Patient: sex M, age 37
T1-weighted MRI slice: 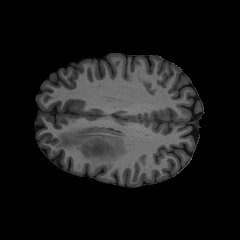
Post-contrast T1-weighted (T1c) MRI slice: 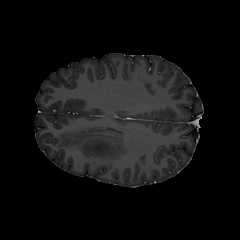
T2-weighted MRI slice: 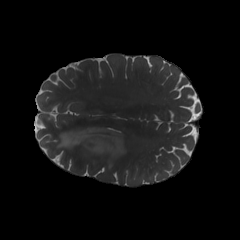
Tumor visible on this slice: yes
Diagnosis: Astrocytoma, IDH-mutant
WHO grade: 4